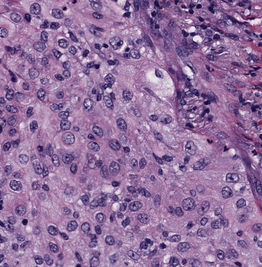
Tumor epithelial tissue: yes
Tumor-associated stroma tissue: yes
Normal tissue: no